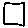
Label: square